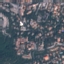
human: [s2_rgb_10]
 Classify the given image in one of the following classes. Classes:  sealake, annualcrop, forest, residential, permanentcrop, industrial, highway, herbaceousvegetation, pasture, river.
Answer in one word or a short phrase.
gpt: Residential